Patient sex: M
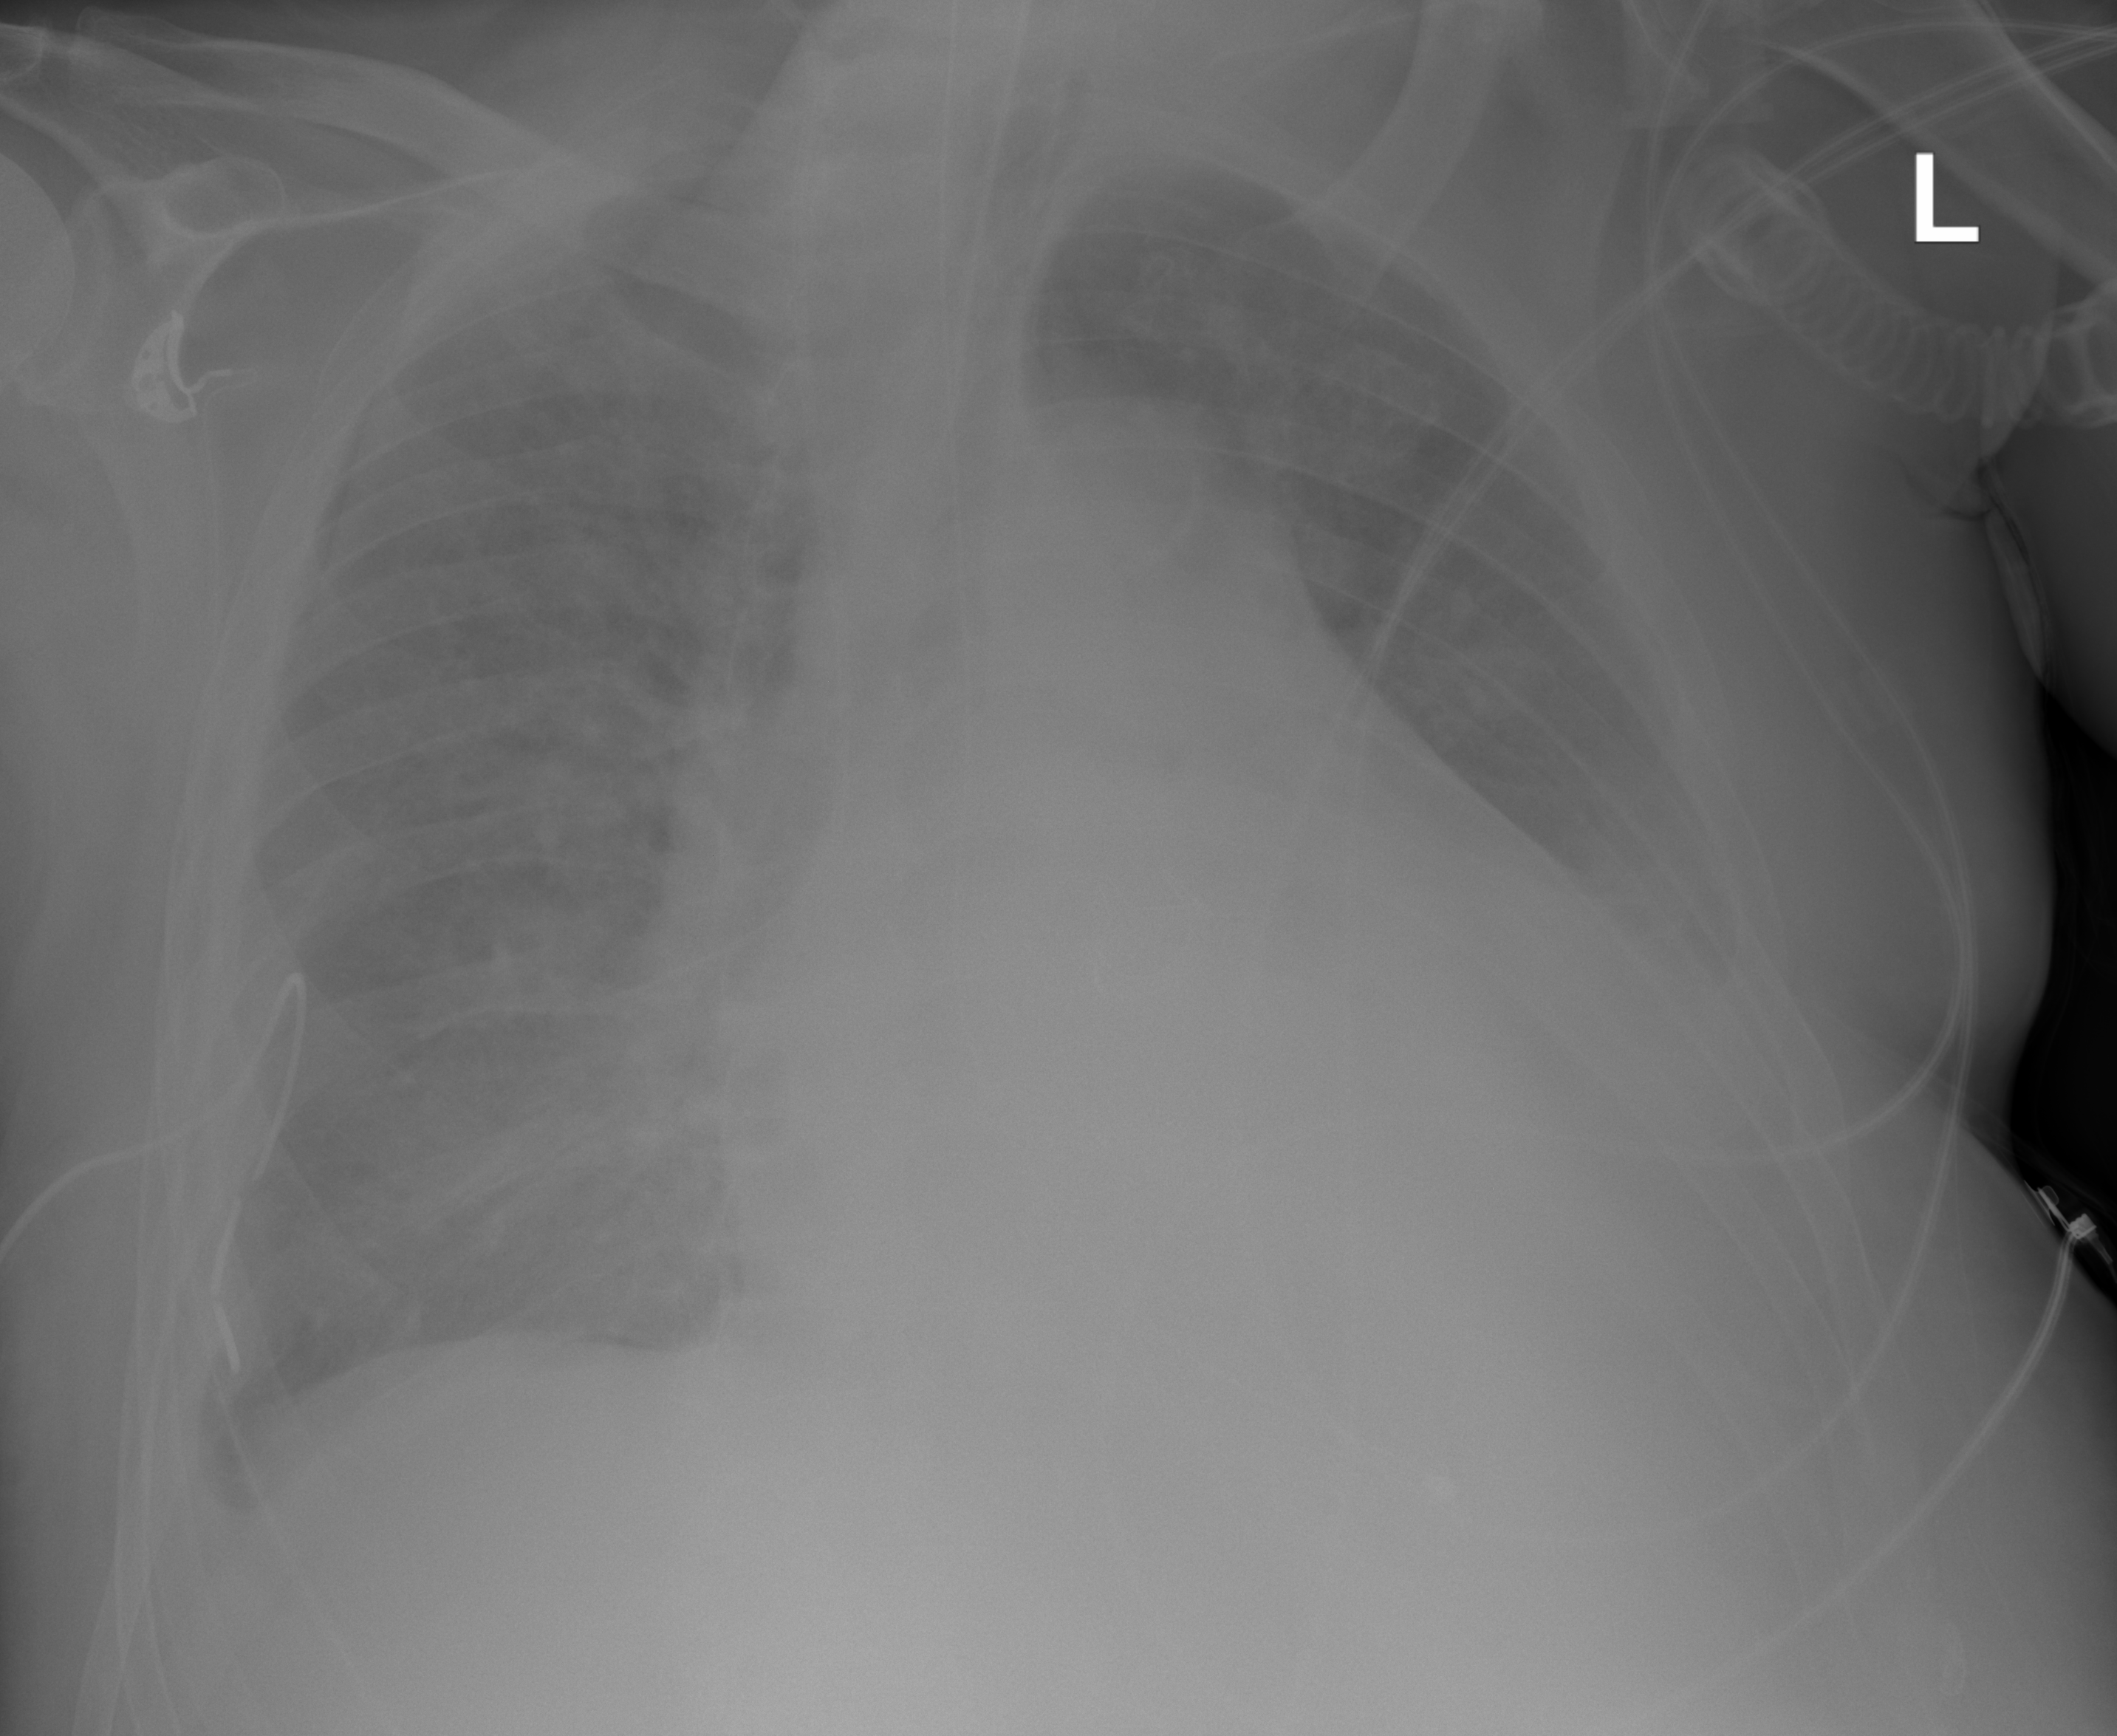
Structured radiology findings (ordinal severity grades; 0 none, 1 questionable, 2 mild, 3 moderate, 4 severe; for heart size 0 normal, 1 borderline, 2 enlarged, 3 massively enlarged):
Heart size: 2
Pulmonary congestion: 2
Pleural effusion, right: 2
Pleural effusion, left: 2
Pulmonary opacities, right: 0
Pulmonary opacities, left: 0
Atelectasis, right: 0
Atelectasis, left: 2